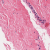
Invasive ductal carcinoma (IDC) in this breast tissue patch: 0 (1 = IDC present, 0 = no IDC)